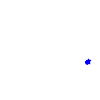
Particle: pion